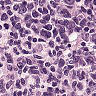
Metastatic tissue present: no